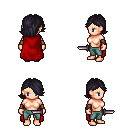
a pixel art fantasy rpg character, female body template, human, light skin, red cape, teal pants, raven swoop hairstyle, leather bracers, dagger, four views (front, back, left, right), 2x2 character sprite sheet, small pixel art, hard edges, no anti-aliasing